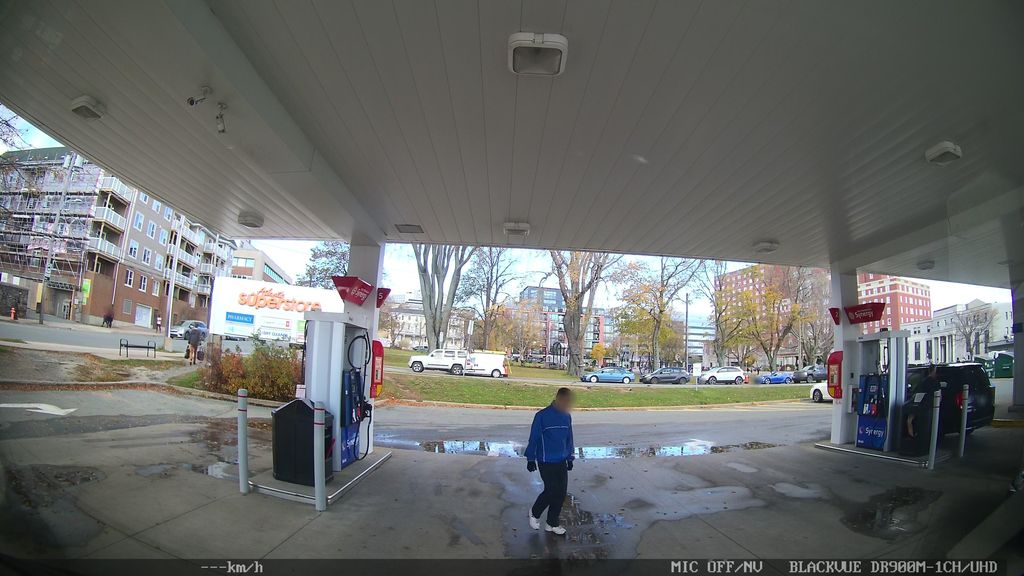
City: halifax